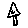
Label: tree